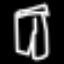
Label: pants